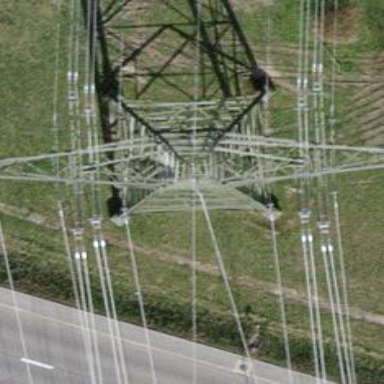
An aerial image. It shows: Power line in the image.